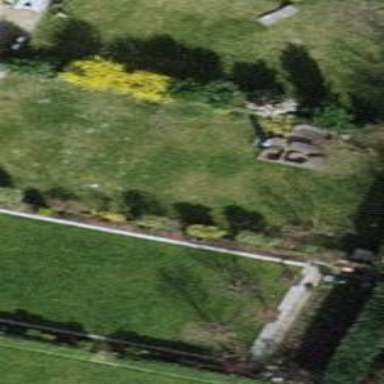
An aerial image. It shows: Garden enclosed by fence.